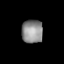
Tissue: prostate
Cell type: Fibroblasts
Senescence score: 0.7875
Nuclear area (px): 492
Mean DAPI intensity: 140.498